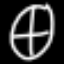
Label: clock